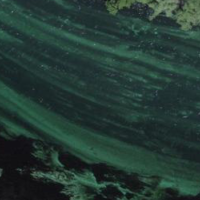
EUNIS habitat code: 14
Species observed at this site:
Prunus padus